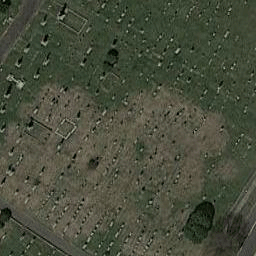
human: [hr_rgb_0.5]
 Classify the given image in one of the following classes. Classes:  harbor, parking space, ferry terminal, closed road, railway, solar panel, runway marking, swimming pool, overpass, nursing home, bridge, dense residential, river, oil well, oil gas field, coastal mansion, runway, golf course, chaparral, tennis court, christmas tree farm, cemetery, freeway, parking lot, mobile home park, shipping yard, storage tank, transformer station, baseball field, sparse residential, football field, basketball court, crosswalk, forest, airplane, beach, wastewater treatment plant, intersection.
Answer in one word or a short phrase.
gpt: cemetery